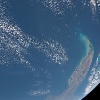
Label: water